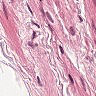
Metastatic tissue present: no